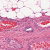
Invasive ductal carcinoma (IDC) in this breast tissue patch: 0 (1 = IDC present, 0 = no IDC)